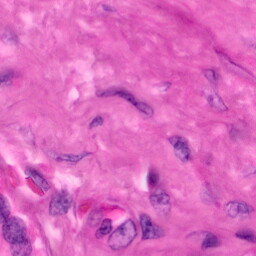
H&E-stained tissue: Pancreatic